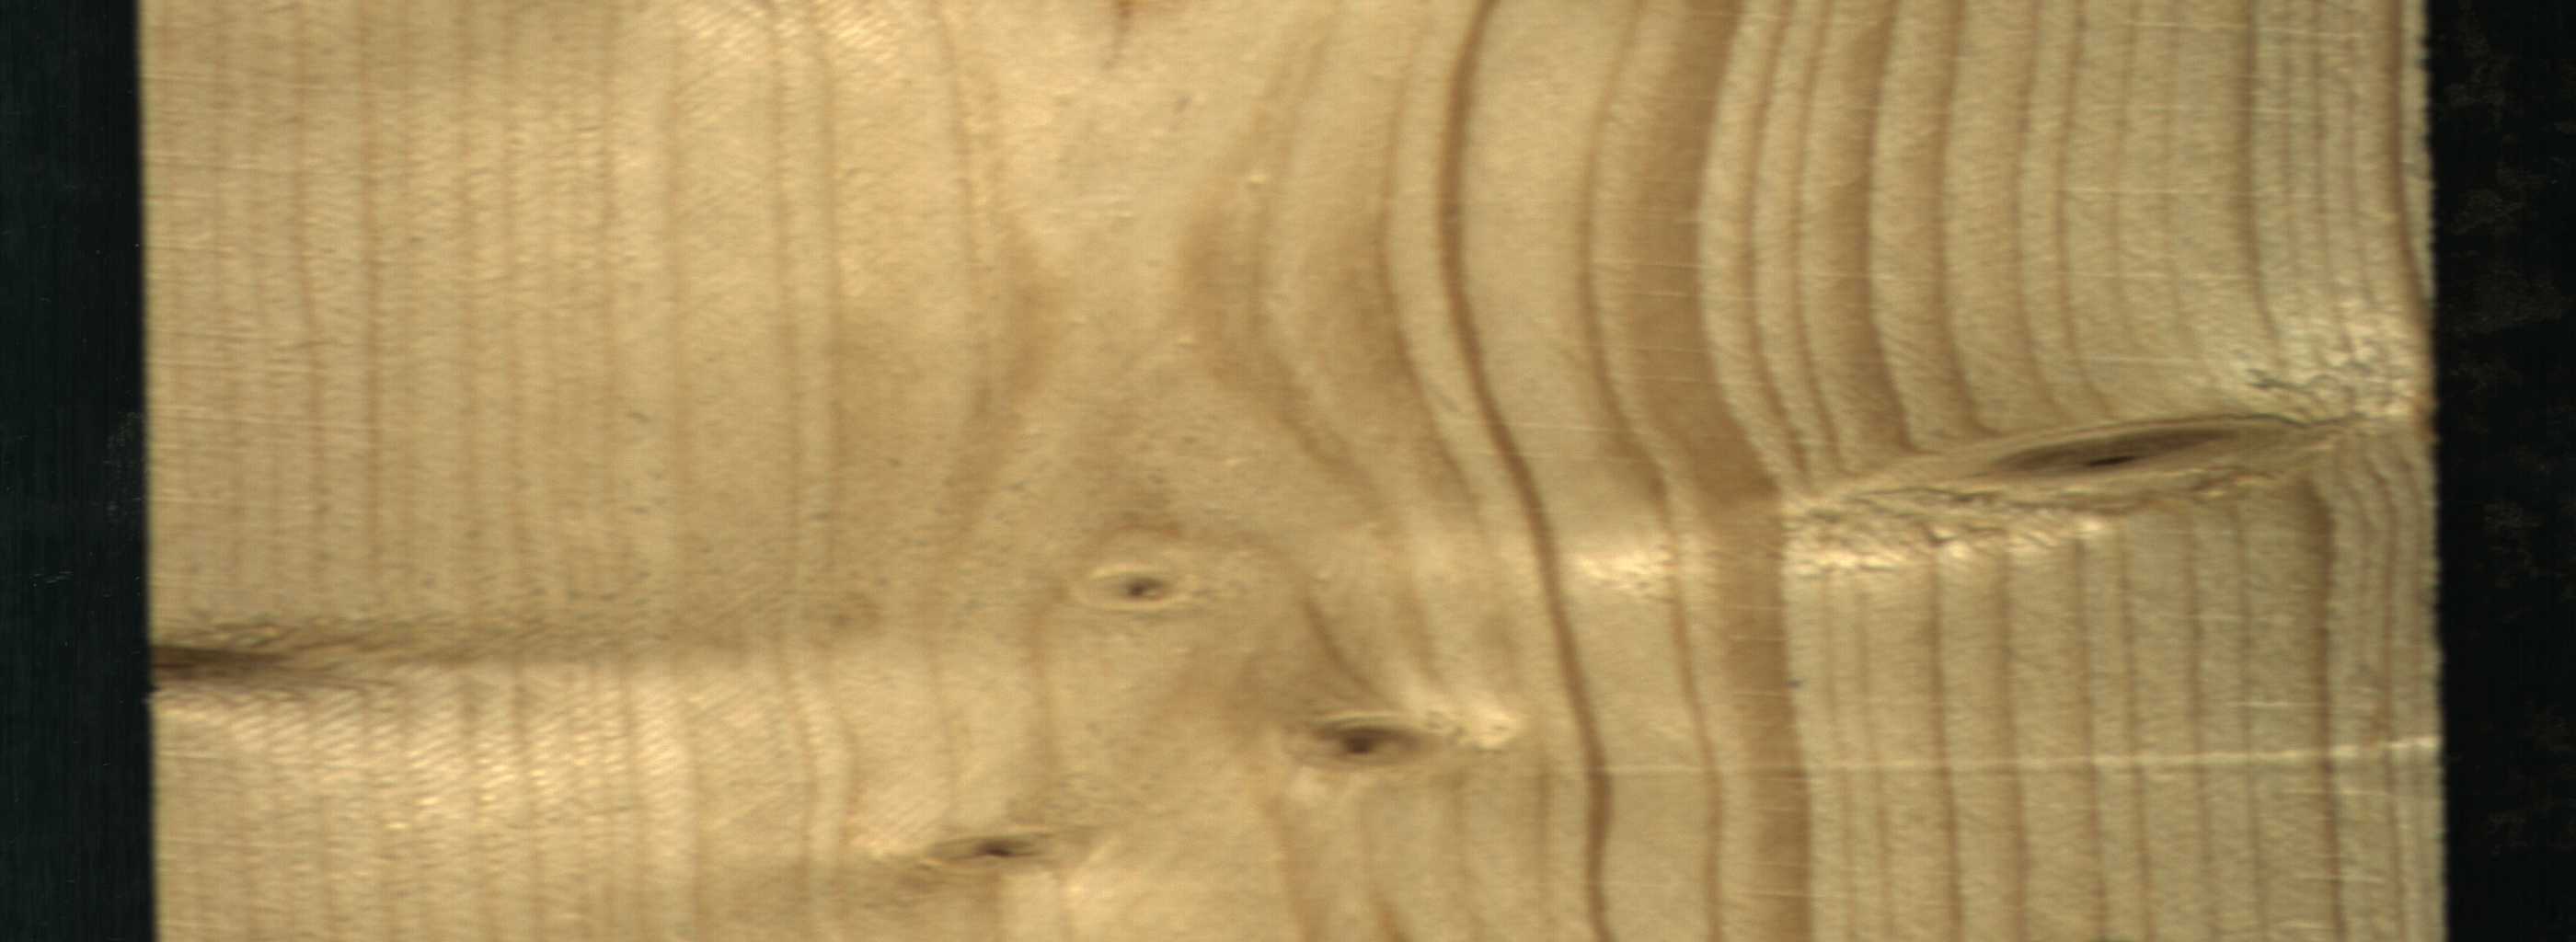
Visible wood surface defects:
Live_Knot
Live_Knot
Live_Knot
Live_Knot
Live_Knot